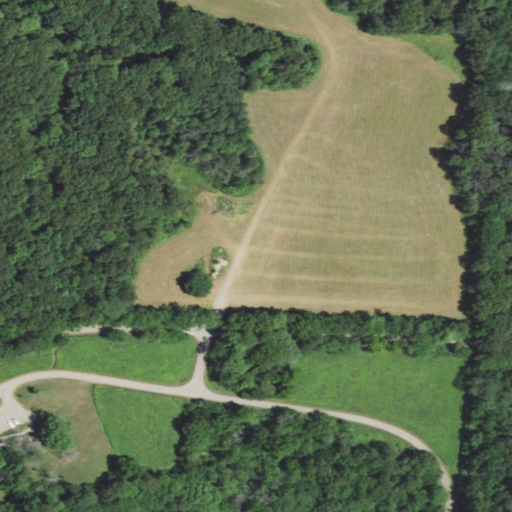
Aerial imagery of plain(s) in Illinois named Quail Meadow containing deciduous forest, pasture, open development, low intensity development, mixed forest, and medium intensity development